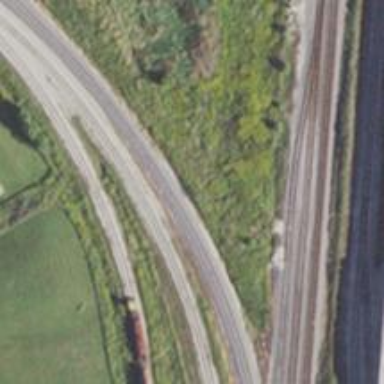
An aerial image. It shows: Rail spur service.